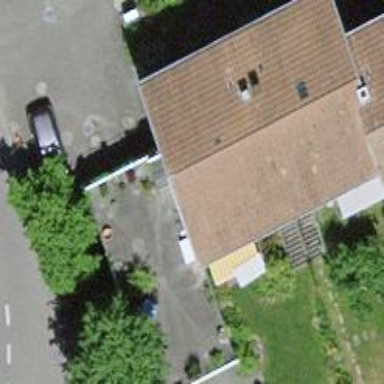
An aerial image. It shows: Garage building.